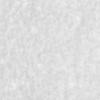
Label: no_change